Field crop: tomato
Growth stage: 1
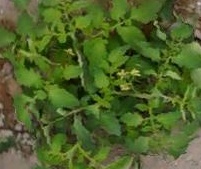
Species: tomato